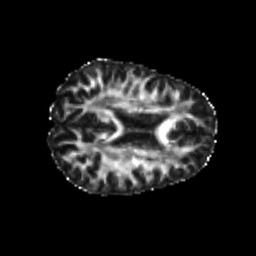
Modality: FA
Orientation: axial
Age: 26
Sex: female
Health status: healthy
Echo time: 0.074 s